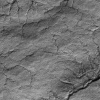
Atmospheric dust classification: not_dusty